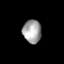
Tissue: lung
Cell type: Epithelial cells
Senescence score: 0.1867
Nuclear area (px): 419
Mean DAPI intensity: 162.895